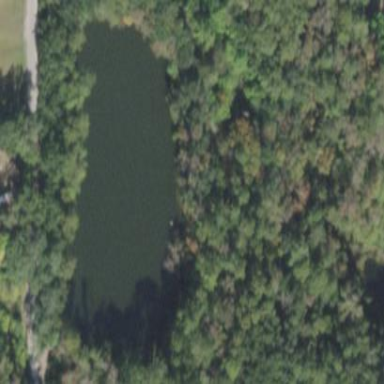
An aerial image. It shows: Serene pond surrounded by nature.